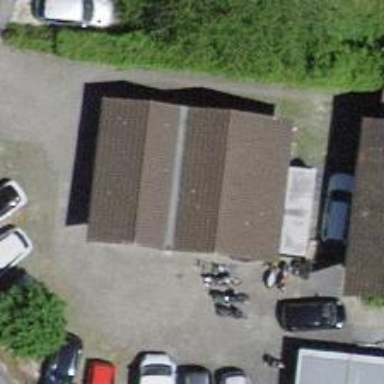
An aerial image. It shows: Shop specializing in motorcycles.